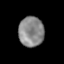
Tissue: lung
Cell type: Epithelial cells
Senescence score: 0.2259
Nuclear area (px): 740
Mean DAPI intensity: 136.759